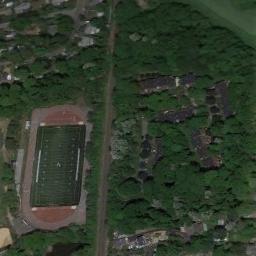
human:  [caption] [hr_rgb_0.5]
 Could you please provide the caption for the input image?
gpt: Track and field are surrounded by forests .

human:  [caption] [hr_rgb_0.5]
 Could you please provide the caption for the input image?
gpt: The ground track field with a gridiron is surrounded by a forest and some houses are in the forest .

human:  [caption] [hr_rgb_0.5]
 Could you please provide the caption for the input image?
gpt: The ground track field is surrounded by trees .

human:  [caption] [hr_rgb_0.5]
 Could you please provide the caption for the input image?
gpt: The green space next to the track is shabby .

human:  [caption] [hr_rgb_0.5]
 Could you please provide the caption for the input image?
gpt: There are many green trees around the ground track field .